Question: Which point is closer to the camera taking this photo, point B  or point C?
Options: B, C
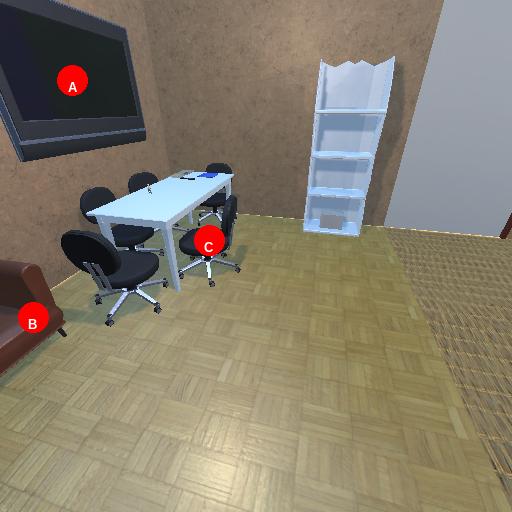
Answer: B